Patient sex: M
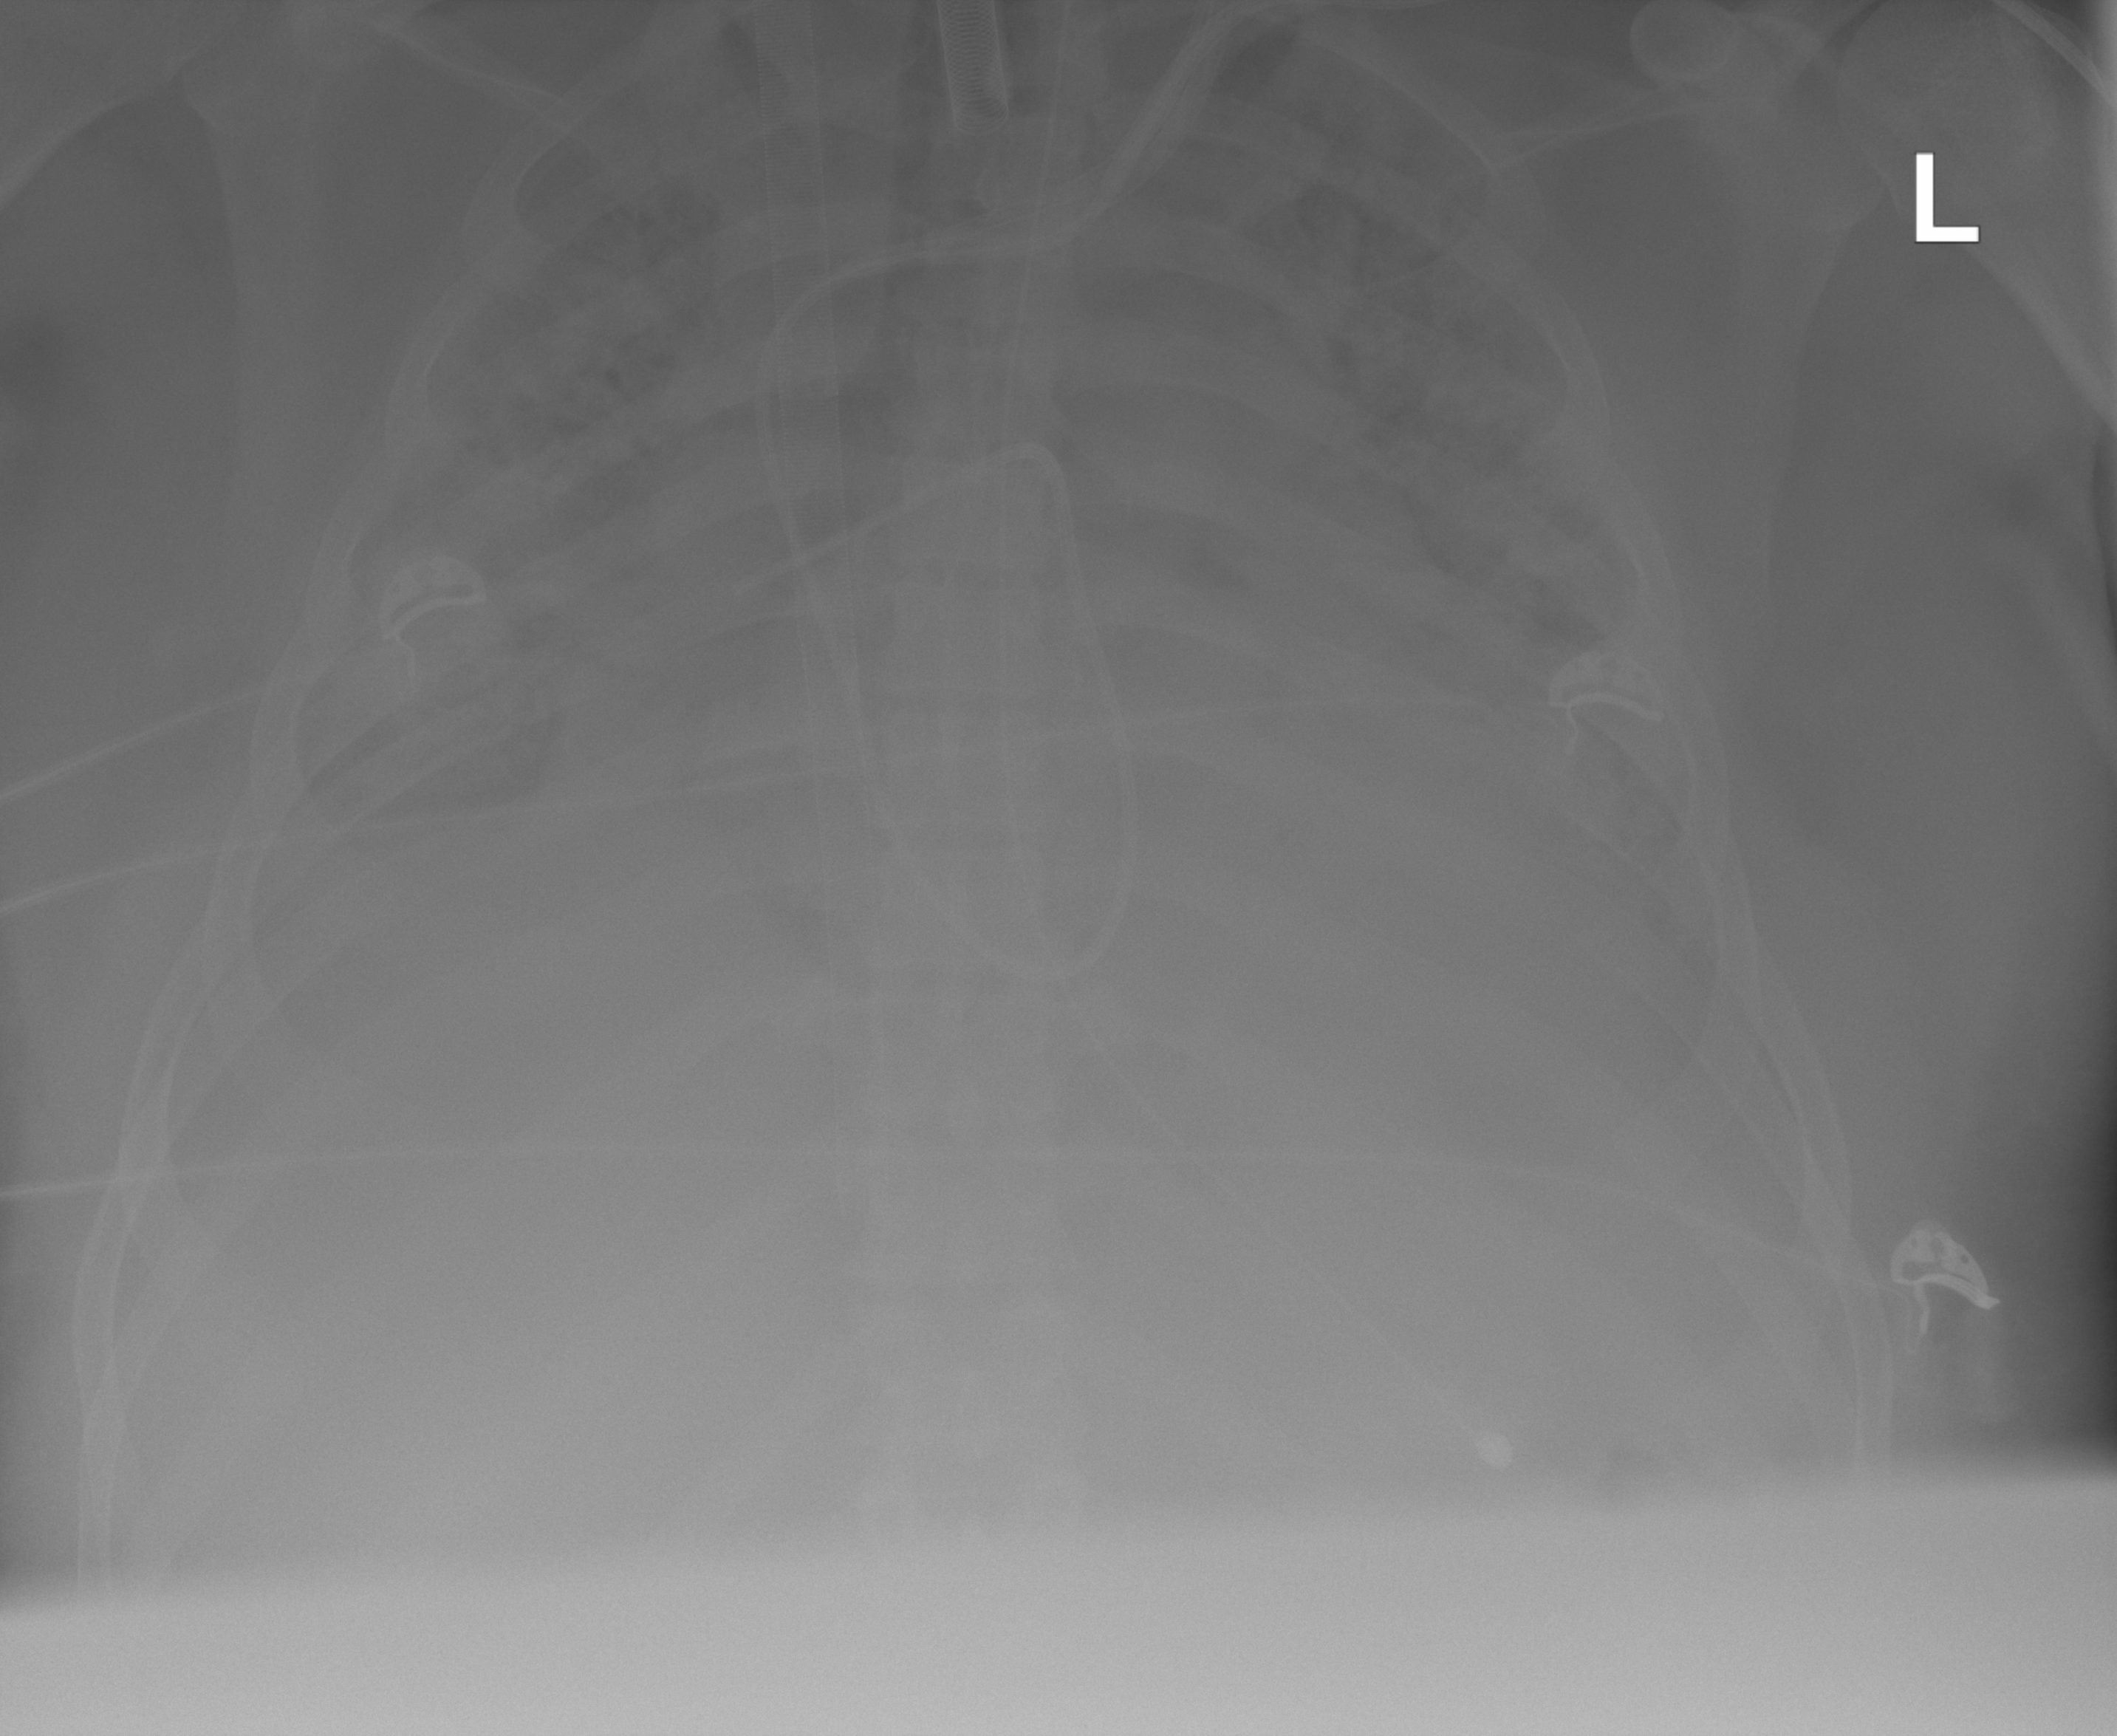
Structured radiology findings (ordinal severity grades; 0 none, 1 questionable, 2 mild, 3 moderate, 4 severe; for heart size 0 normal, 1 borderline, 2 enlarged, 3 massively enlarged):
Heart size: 3
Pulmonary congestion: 2
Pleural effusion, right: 2
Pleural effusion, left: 2
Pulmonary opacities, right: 3
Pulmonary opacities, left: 3
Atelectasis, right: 3
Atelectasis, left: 3